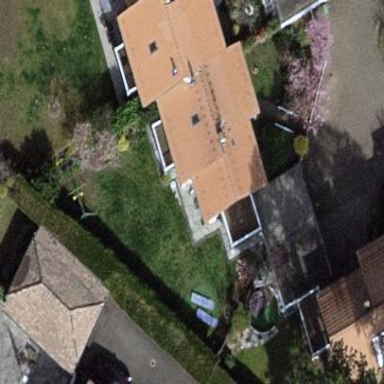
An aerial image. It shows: Garden surrounded by fence.